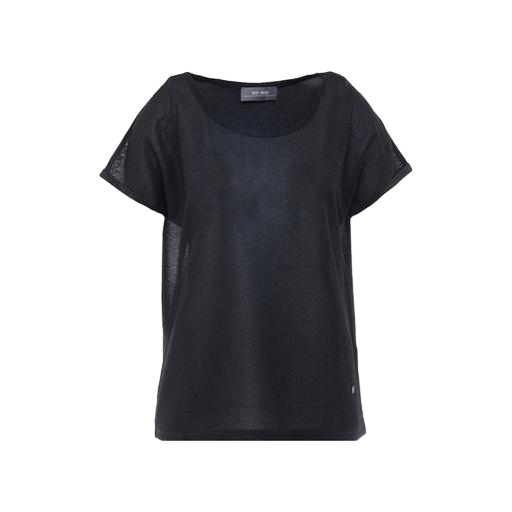
black odelia t-shirt, black mesh-paneled t-shirt, sheer t-shirt, white background